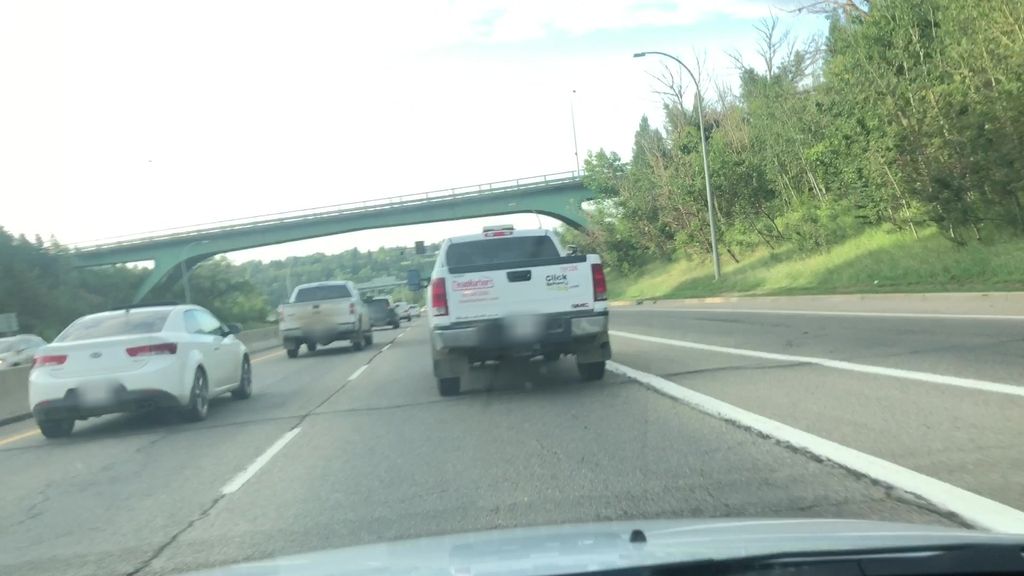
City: edmonton